六年级 · 算术
 在横线里填上>、或=.

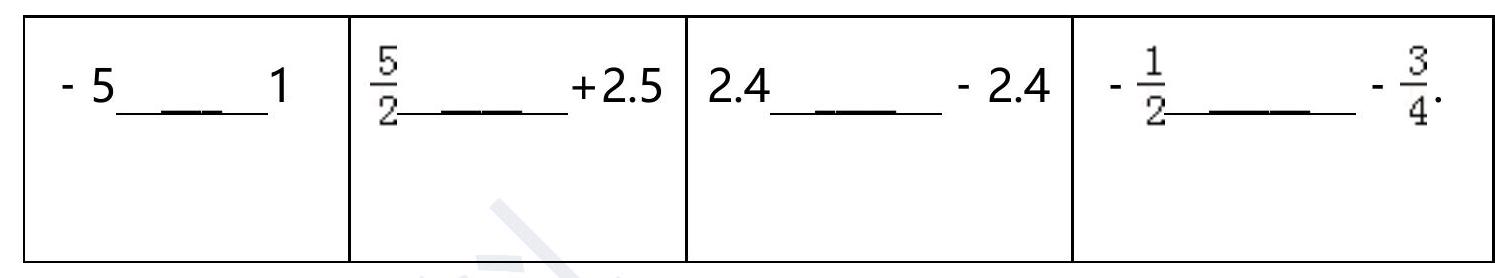
答案: $<,=,>$,